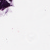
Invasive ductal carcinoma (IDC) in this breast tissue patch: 1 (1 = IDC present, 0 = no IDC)